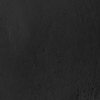
Atmospheric dust classification: not_dusty